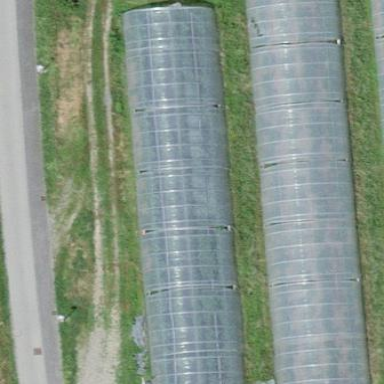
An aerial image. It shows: Greenhouse.